Question: I am doing an AI project that currently had the following namespace/package structure:

My ideia is to have some Unit/Integration tests for each one of the modules (probably not for all of them. Startup probably won't be tested).
Each one of these "main" packages is in a different physical file. I'd like to know what you think would be better:
- - -
Thanks!
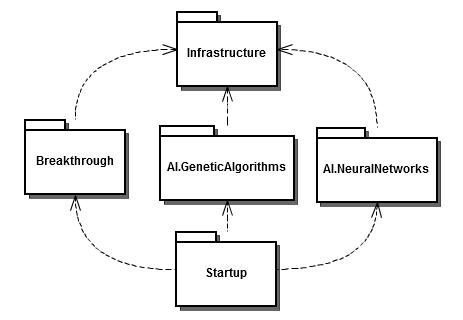
Answer: Personally, I would have one project/assembly for startup, one for tests, and one for everything else.
Build time increases significantly with multiple projects, so the less projects the better. Unless of course you need to be able to deploy the different packages separately.
Tests are generally not included in the project they are testing because it requires the assembly to take a dependency on any testing frameworks you are using.